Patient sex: M
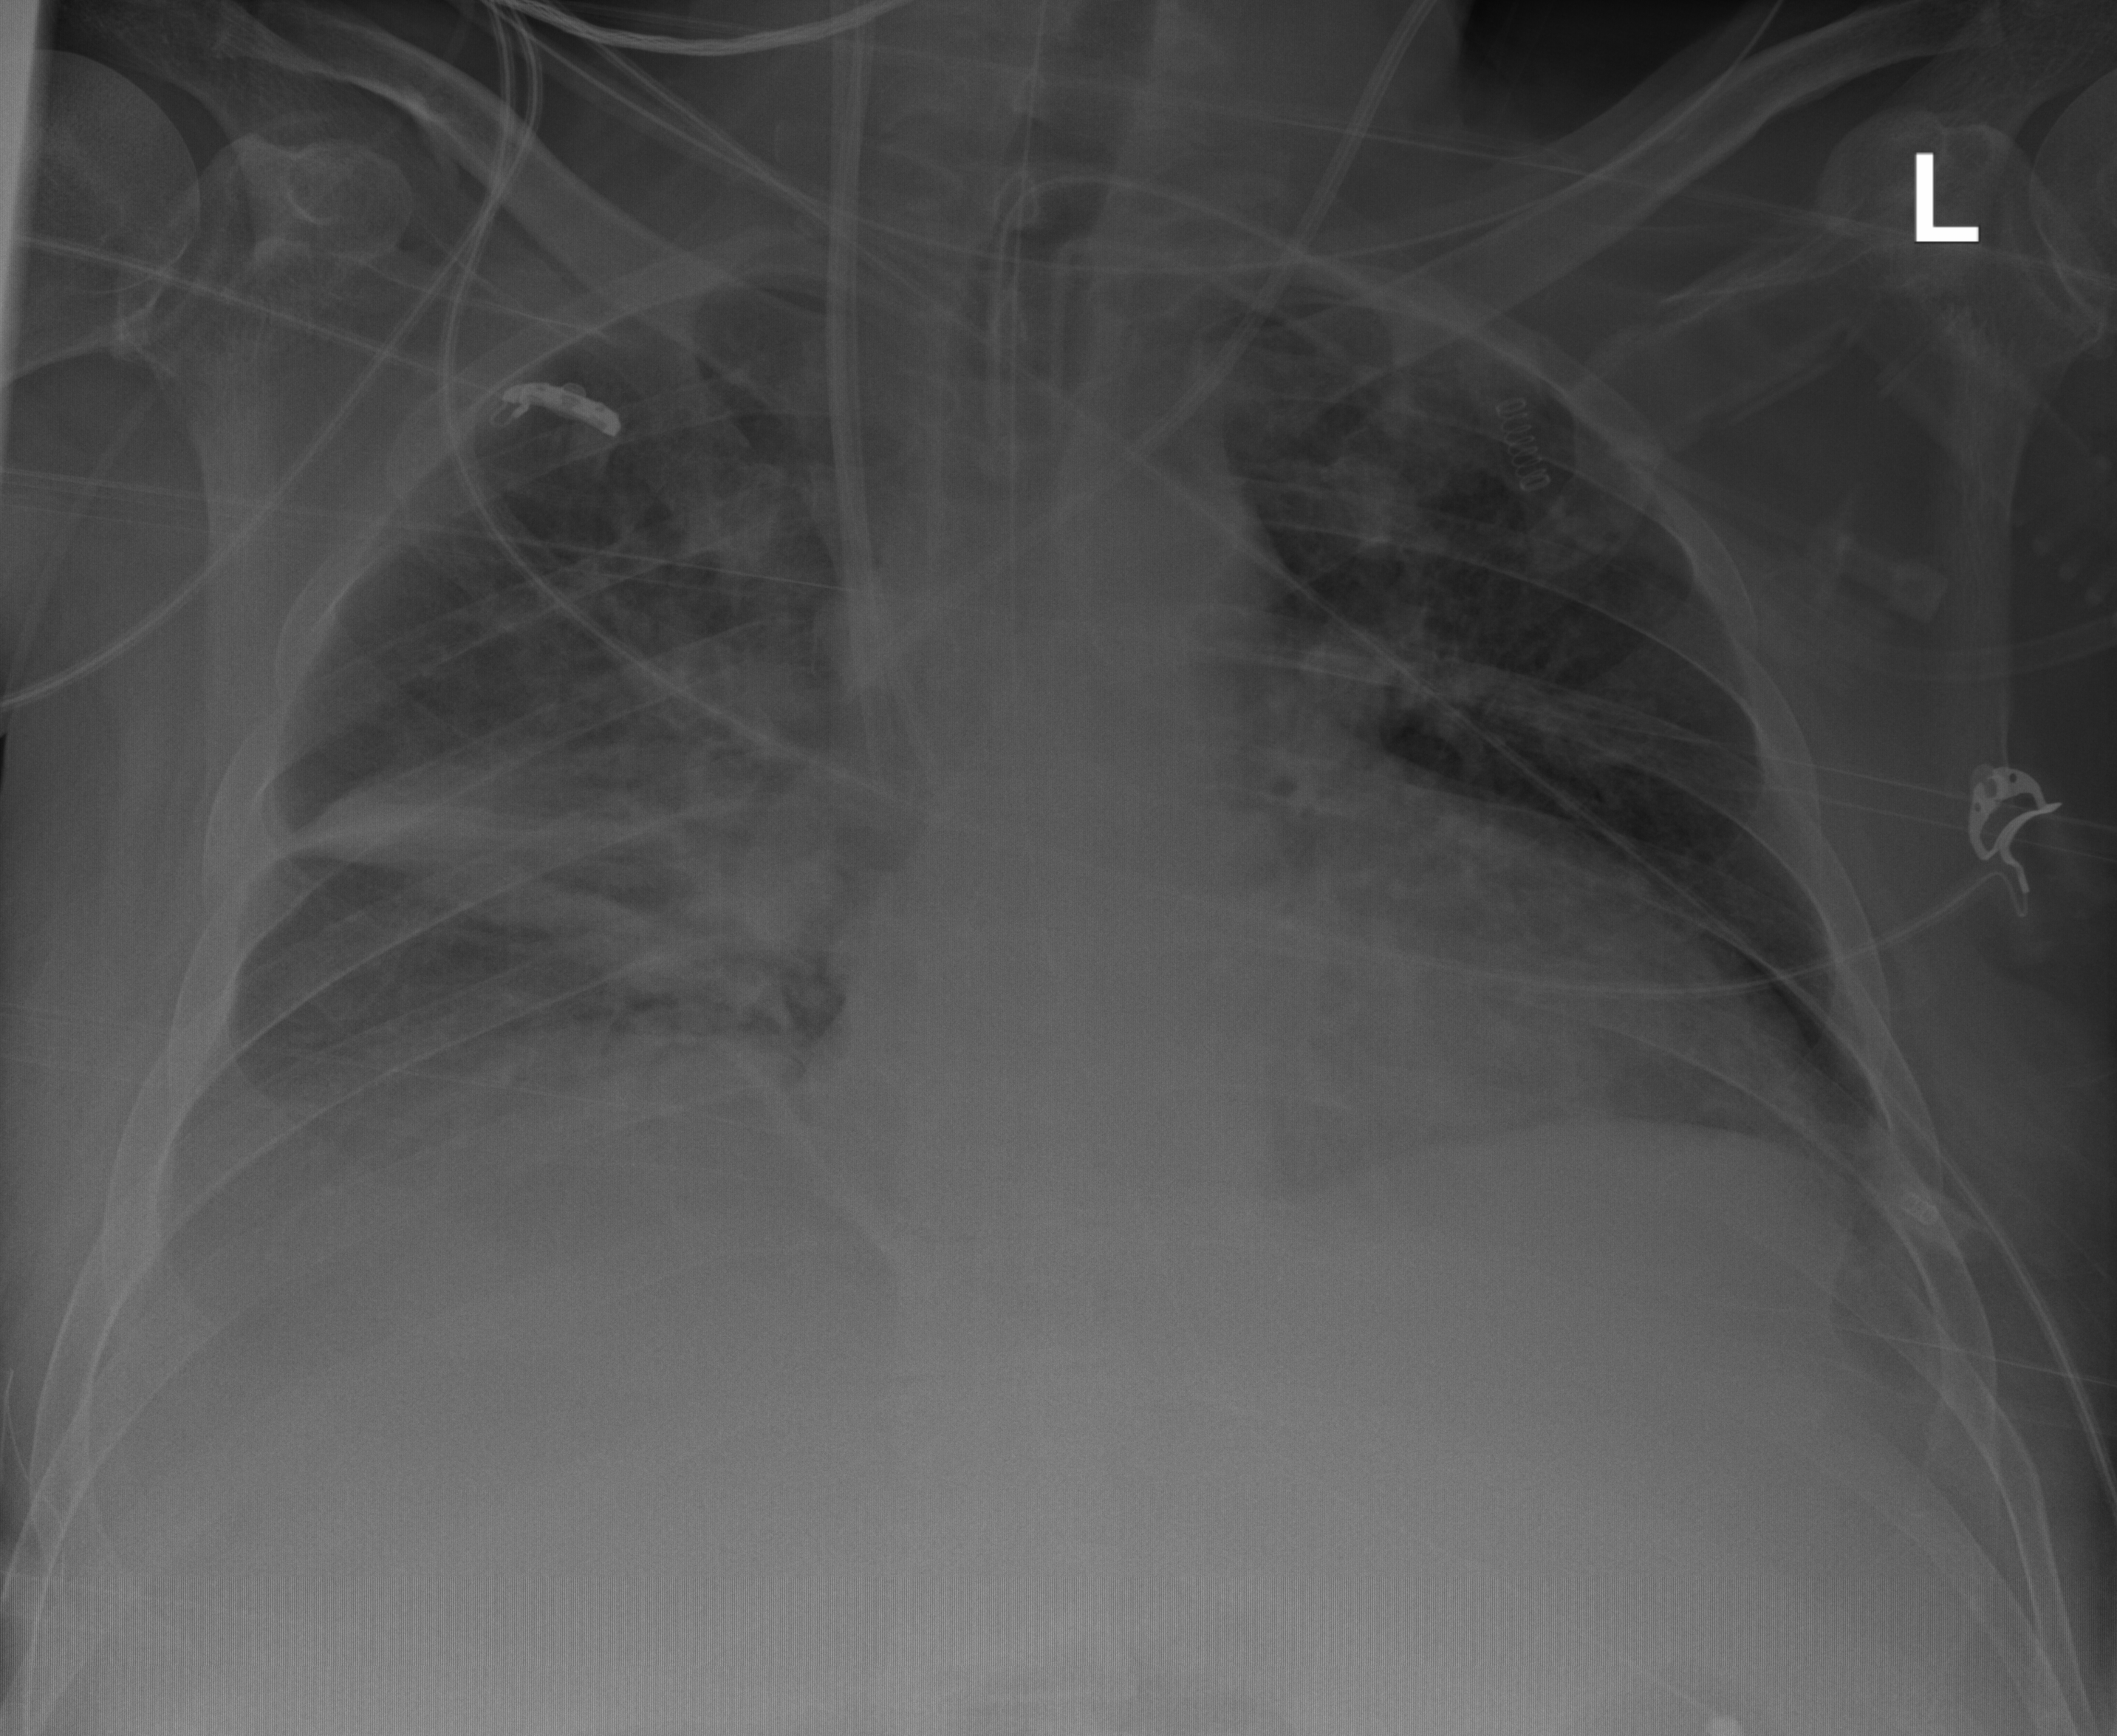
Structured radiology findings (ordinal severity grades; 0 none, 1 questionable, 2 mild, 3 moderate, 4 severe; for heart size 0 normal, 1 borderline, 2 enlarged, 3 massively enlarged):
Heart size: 2
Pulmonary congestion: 2
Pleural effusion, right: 2
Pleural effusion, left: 0
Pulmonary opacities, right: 0
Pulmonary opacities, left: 0
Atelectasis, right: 2
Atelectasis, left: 0